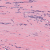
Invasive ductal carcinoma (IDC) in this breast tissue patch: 1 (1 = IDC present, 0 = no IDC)